This is a demodulated (Hilbert-envelope) spectrum computed from a bearing vibration snapshot; the dashed markers indicate where each bearing fault type would appear (BPFO, BPFI, BSF, FTF). Classify the bearing condition as one of: normal, inner_race, outer_race, ball.
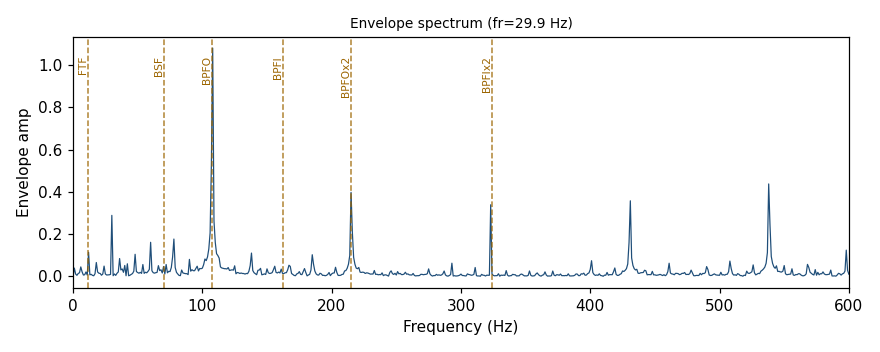
Answer: outer_race